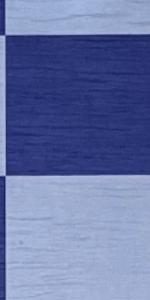
Label: Empty